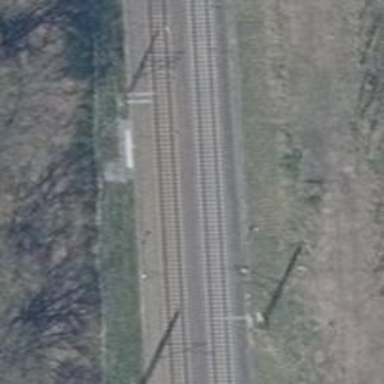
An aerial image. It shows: Railway signal.